Aerial crown-view tile of a tropical tree (Barro Colorado Island, Panama), acquired 20241014:
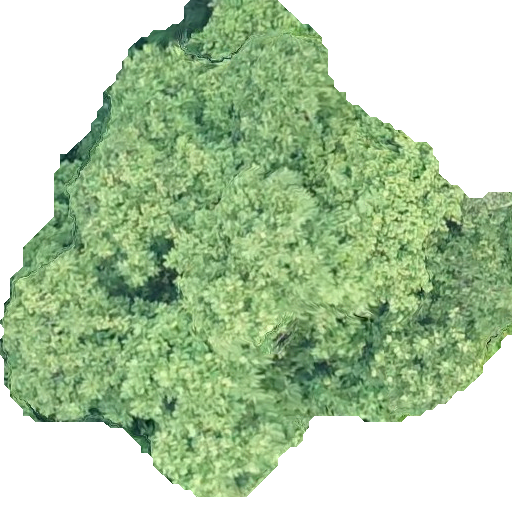
Species: Dipteryx oleifera
GBIF accepted scientific name: Dipteryx oleifera
Crown area: 265.728 m²